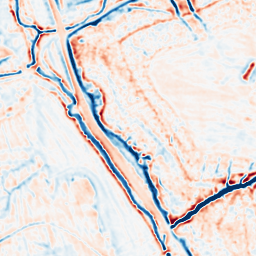
Category: multiscale
Decomposition family: dog_multiscale
Decomposition parameters: sigma_ratio: 1.4
n_scales: 3
base_sigma: 1
Upsampling method: lanczos
Upsampling parameters: scale: 4
Upsampling scale: 4